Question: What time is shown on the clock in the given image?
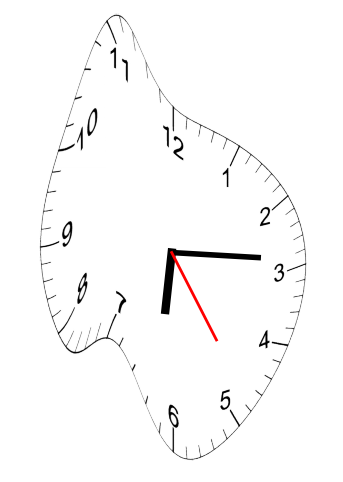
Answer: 06:14:24